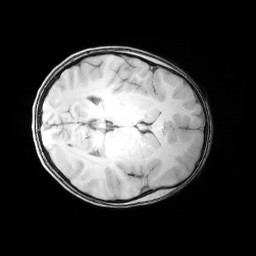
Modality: MP2RAGE
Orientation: axial
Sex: female
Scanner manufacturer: siemens
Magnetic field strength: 3 T
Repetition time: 5 s
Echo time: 0.00368 s